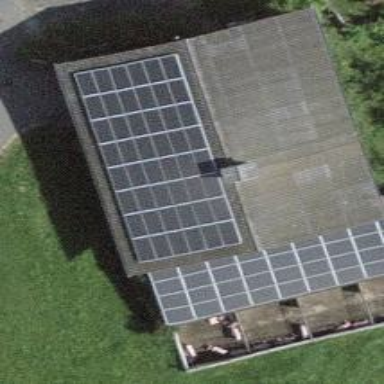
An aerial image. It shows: Solar power generator utilizing photovoltaic technology with solar photovoltaic panels.